Field crop: maize
Growth stage: 2
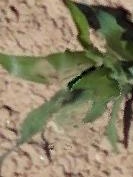
Species: maize